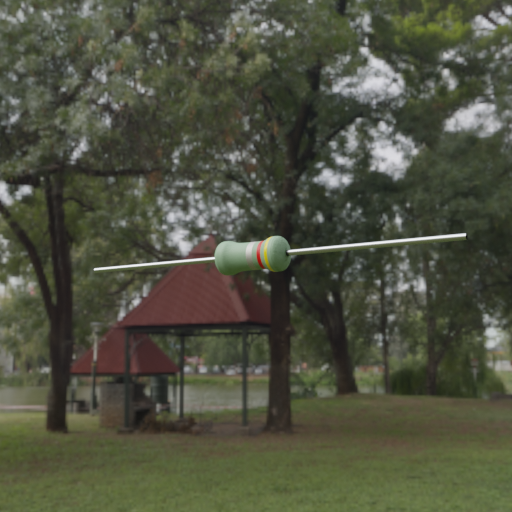
Resistor colour bands (in order): silver, red, yellow